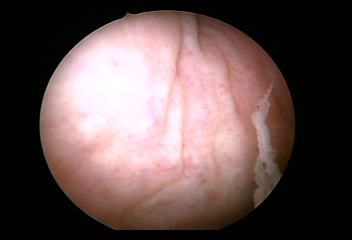
Modality: WLC
Class: Normal mucosa
Bladder cancer association: No